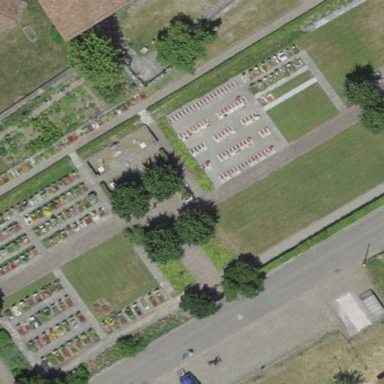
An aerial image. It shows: Cemetery.